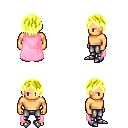
a pixel art fantasy rpg character, male body template, human, tanned skin, pink cape, metal pants, gold bangs hairstyle, metal boots, four views (front, back, left, right), 2x2 character sprite sheet, small pixel art, hard edges, no anti-aliasing